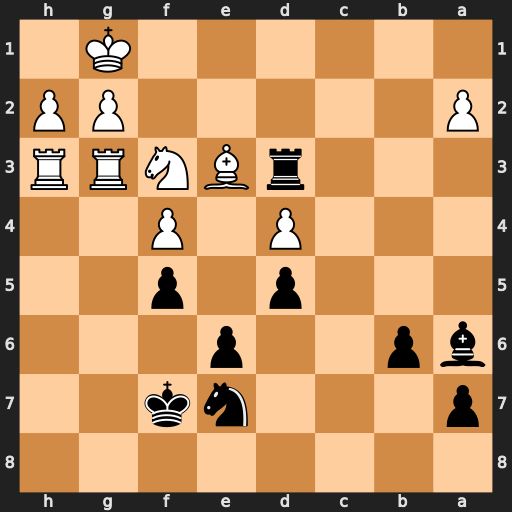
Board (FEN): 8/p3nk2/bp2p3/3p1p2/3P1P2/3rBNRR/P5PP/6K1
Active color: b
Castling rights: -
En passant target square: -
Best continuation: Rd1+ Ne1 Rxe1+ Kf2 Rf1#